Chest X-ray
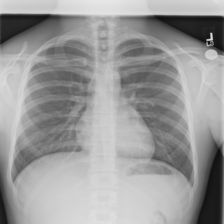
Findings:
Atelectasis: negative
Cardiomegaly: negative
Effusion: negative
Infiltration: negative
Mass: negative
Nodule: negative
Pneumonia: negative
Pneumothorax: negative
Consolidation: negative
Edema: negative
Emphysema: negative
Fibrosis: negative
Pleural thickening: negative
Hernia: negative